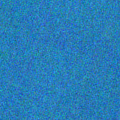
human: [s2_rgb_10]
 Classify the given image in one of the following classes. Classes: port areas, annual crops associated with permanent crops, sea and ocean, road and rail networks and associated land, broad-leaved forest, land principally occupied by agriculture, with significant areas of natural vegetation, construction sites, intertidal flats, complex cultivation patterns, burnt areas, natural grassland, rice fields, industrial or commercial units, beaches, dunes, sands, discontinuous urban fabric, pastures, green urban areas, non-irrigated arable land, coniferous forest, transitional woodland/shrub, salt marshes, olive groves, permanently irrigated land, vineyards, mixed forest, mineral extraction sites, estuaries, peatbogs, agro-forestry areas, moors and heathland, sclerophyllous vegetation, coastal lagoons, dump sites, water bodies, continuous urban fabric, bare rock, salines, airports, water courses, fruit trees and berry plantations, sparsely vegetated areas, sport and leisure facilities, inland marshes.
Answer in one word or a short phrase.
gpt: sea and ocean